Question: I need to program something like the image:

When I long click a item in a ListView two options appear in the toolbar, to delete the item or cancel the action.
I want to make exactly like that, I do not want a context menu (which I know how to do).
Is it possible to do this with simple code? If no, can I accomplish that manipulating the toolbar? How can I do that?
PS: I can only use native code.
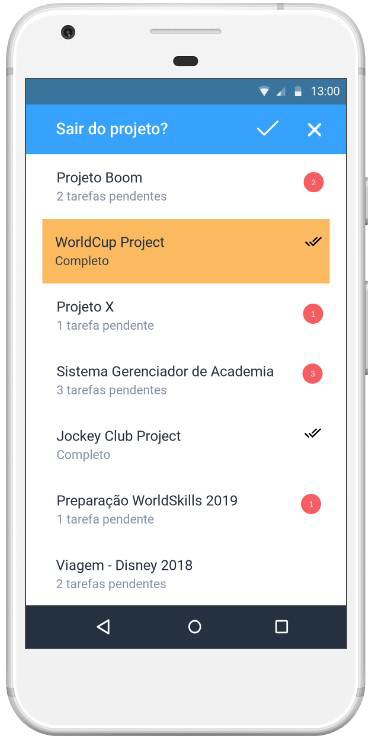
Answer: You need to use contextual Action Mode Over Toolbar.For Using Action Mode we need to extend our class with ActionMode.Callback. Its a Callback interface for action modes. Supplied to startSupportActionMode(Callback) (Callback)}, a Callback configures and handles events raised by a user's interaction with an action mode.You need to override following method.
'''
onCreateActionMode(ActionMode, Menu) once on initial creation.
onPrepareActionMode(ActionMode, Menu) after creation and any time the ActionMode is
invalidated.
onActionItemClicked(ActionMode, MenuItem) any time a contextual action button is
clicked.
onDestroyActionMode(ActionMode) when the action mode is closed.
'''